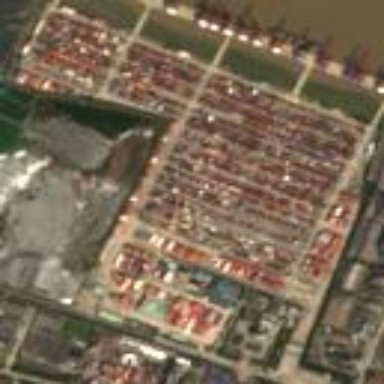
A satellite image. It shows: Industrial area designated as port for cargo handling. The focus is on container transportation.